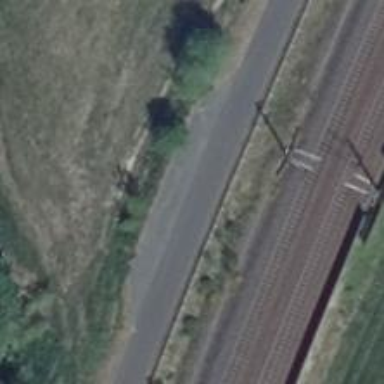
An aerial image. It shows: Passing place on the road.